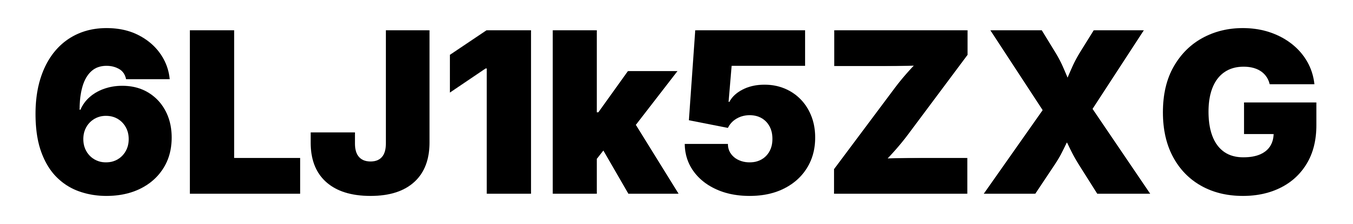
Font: Inter_Black